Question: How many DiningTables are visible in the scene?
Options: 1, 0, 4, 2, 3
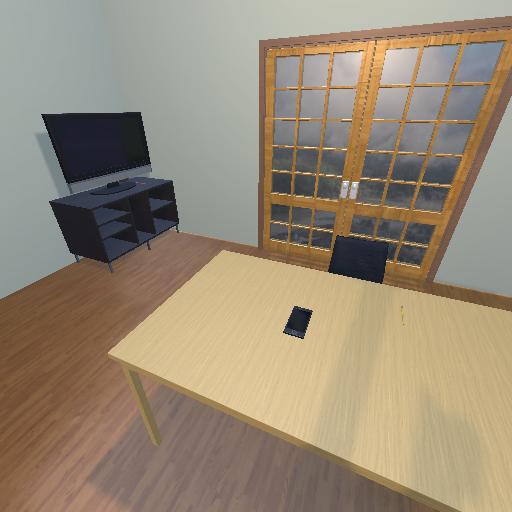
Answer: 1